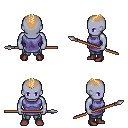
a pixel art fantasy rpg character, male body template, dark elf, purple skin, chain tabard jacket, teal pants, light blonde short mohawk hairstyle, maroon shoes, spear, four views (front, back, left, right), 2x2 character sprite sheet, small pixel art, hard edges, no anti-aliasing